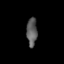
Tissue: lung
Cell type: Myeloid cells
Senescence score: 0.5674
Nuclear area (px): 289
Mean DAPI intensity: 92.398